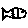
Label: fish